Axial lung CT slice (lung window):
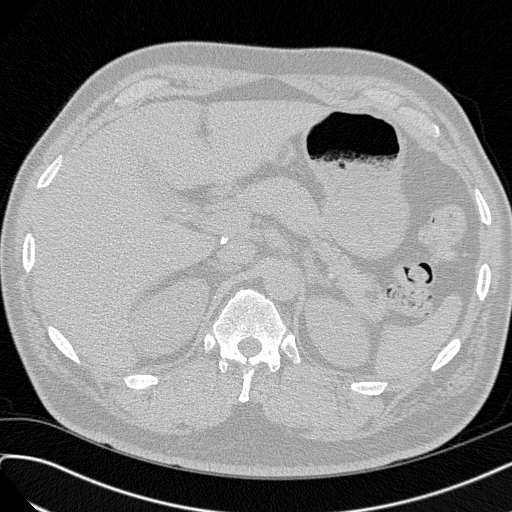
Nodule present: no